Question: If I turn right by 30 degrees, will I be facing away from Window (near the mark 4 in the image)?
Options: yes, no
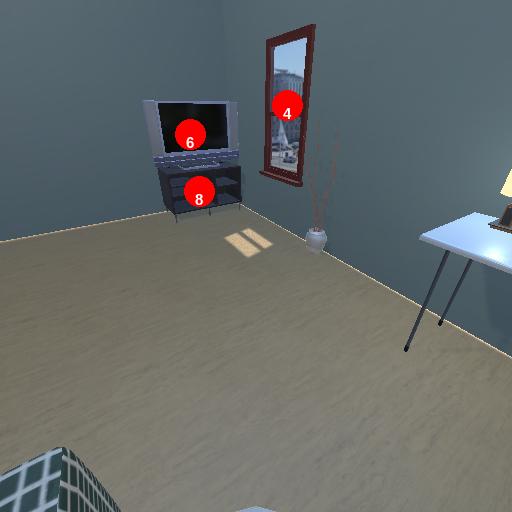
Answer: yes